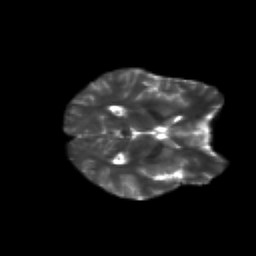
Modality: T2w
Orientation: axial
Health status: healthy
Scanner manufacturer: siemens
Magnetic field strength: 3 T
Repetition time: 12 s
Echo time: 0.092 s